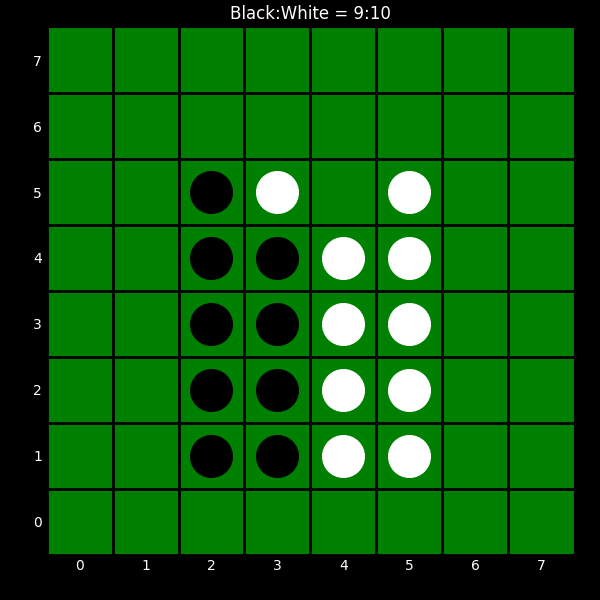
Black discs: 9
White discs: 10